Interaction volume radius: 5 \u00c5
Interaction volume height: 10 \u00c5
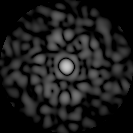
Disorder parameter: 0.8945